Question: Now I structure my C# class files in regions:
**
1. Property region
2. Field region
3. Constructor region
4. Method region
**
Is there anyway to create a custom Class template which includes my regions (and another formatting) automatically when I press so I can save time?

I'm using Visual Studio 2013 Ultimate.
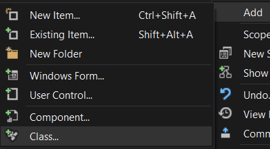
Answer: You could edit the Visual Studio C# class template:
'''
using System;
using System.Collections.Generic;
$if$ ($targetframeworkversion$ >= 3.5)using System.Linq;
$endif$
using System.Text;
$if$ ($targetframeworkversion$ >= 4.5)using System.Threading.Tasks;
$endif$
namespace $rootnamespace$
{
public class $safeitemrootname$
{
#region Properties
#endregion Properties
#region Fields
#endregion Fields
#region Constructors
#endregion Constructors
#region Methods
#endregion Methods
}
}
'''
You can see the location of them in <URL> answer.